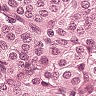
Metastatic tissue present: yes